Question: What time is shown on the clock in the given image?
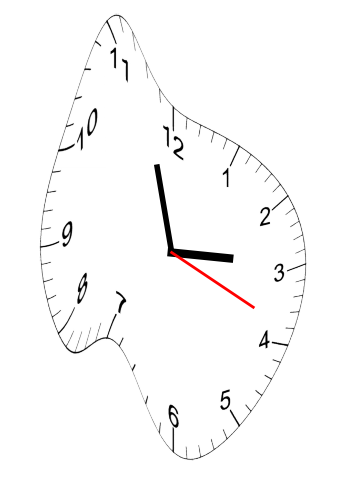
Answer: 02:57:19